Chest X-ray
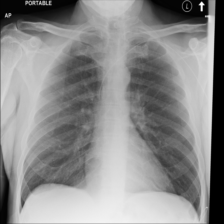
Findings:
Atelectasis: negative
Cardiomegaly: negative
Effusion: negative
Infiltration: negative
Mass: negative
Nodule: negative
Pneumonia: negative
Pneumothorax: negative
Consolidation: negative
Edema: negative
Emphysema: negative
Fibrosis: negative
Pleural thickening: negative
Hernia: negative